Question: I am trying to apply a best fit line to time series showing NDVI over time but I keep running into errors. my x, in this case, are different dates as strings that are not evenly spaced and y is the NDVI value for use each date.
When I use the poly1d function in numpy I get the following error:
'''
TypeError: ufunc 'add' did not contain a loop with signature matching types
dtype('<U32') dtype('<U32') dtype('<U32')
'''
I have attached a sample of the data set I am working with

'''
# plot Data and and models
plt.subplots(figsize=(20, 10))
plt.xticks(rotation=90)
plt.plot(x,y,'-', color= 'blue')
plt.title('WSC-10-50')
plt.ylabel('NDVI')
plt.xlabel('Date')
plt.plot(np.unique(x), np.poly1d(np.polyfit(x, y, 1))(np.unique(y)))
plt.legend(loc='upper right')
'''
Any help fixing my code or a better way I can get the best fit line for my data?
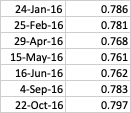
Answer: When I apply a best fit line to time series data, I create an evenly spaced line that represents the dates to simplify the regression. So I use 'np.linspace()' to create a set of intervals equal to the number of dates.
### Code:
'''
from io import StringIO
import pandas as pd
import numpy as np
import matplotlib.pyplot as plt
data = StringIO("""
date value
24-Jan-16 0.786
25-Feb-16 0.781
29-Apr-16 0.786
15-May-16 0.761
16-Jun-16 0.762
04-Sep-16 0.783
22-Oct-16 0.797
""")
df = pd.read_table(data, delim_whitespace=True)
# To read from csv use:
# df = pd.read_csv("/path/to/file.csv")
df.loc[:, "date"] = pd.to_datetime(df.loc[:, "date"], format="%d-%b-%y")
y_values = df.loc[:, "value"]
x_values = np.linspace(0,1,len(df.loc[:, "value"]))
poly_degree = 3
coeffs = np.polyfit(x_values, y_values, poly_degree)
poly_eqn = np.poly1d(coeffs)
y_hat = poly_eqn(x_values)
plt.figure(figsize=(12,8))
plt.plot(df.loc[:, "date"], df.loc[:,"value"], "ro")
plt.plot(df.loc[:, "date"],y_hat)
plt.title('WSC-10-50')
plt.ylabel('NDVI')
plt.xlabel('Date')
plt.savefig("NDVI_plot.png")
'''
### Output:
<URL>